Question: The following grammar is failing to make the distinction between negation and subtraction operations. It ignores the negation operation completely.
I assume this is happening because there is an abiguity... 'negAtom' is very similar to 'OPERATOR multOp'. How would i rewrite my grammar to accomodate both negation and subtraction while maintaining operator precedence with multiplication and division?
'''
grammar Expr.g4
op:
multOp (OPERATOR multOp)*;
multOp:
negAtom (MULT_OPERATOR multOp)*;
negAtom:
NEG? atom;
atom:
group | INT;
group:
L op R;
L : '(';
R : ')';
NEG : '-';
ADD : '+';
MLT : '*';
DIV : '/';
OPERATOR : (NEG|ADD);
MULT_OPERATOR : (MLT|DIV);
INT : '0'..'9'+;
'''
Example Parse Tree with input "-1":

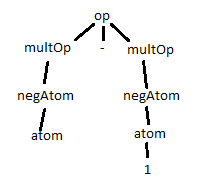
Answer: 'OPERATOR' will never match, since either 'NEG' or 'ADD' match first.
In short: the first lexer rule that can match will match.
You should make lexer rules like 'OPERATOR' a parser rule like 'operator'.
This problem has been solved many times. Have a look at existing grammars.
For Antlr4 grammar have a look here: <URL>